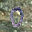
Label: 0